Brain MRI, t2w sequence, axial 2D slice.
Patient: age 18, sex M, weight 78 kg, height 1.78 m
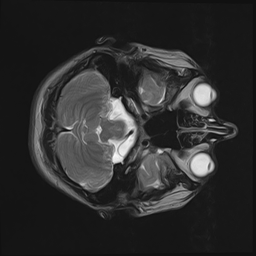